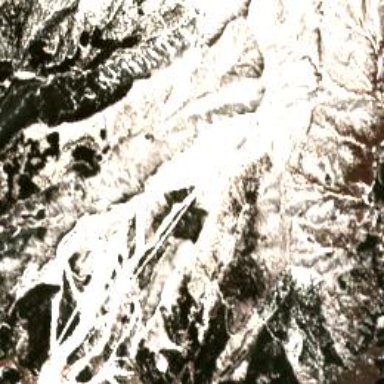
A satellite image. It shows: Area designated for winter sports.